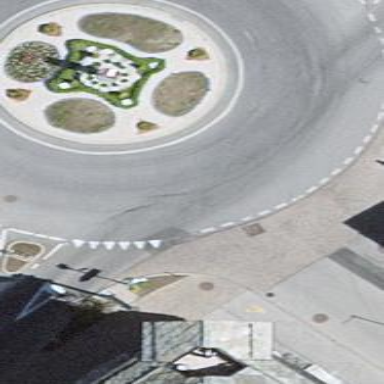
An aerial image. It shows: Asphalt road that is secondary route leading to roundabout.